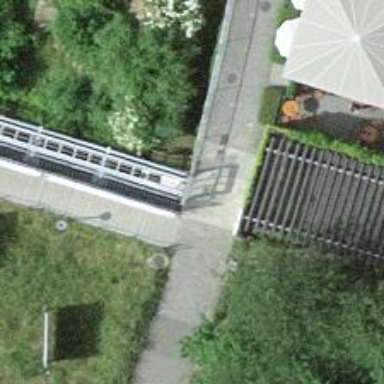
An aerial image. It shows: Funicular railway.